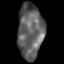
Tissue: skin
Cell type: Epithelial cells
Senescence score: 0.281
Nuclear area (px): 1372
Mean DAPI intensity: 96.724